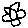
Label: flower